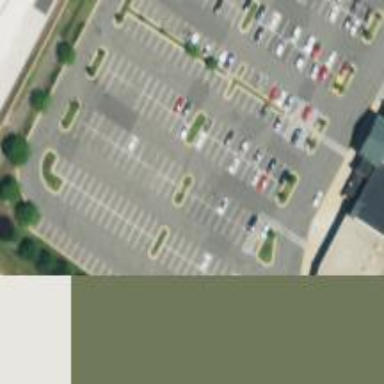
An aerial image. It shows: Parking space.